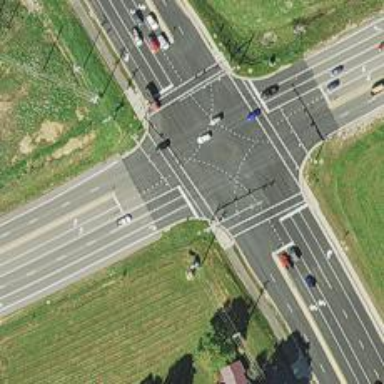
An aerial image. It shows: Marked crossing on cycleway.